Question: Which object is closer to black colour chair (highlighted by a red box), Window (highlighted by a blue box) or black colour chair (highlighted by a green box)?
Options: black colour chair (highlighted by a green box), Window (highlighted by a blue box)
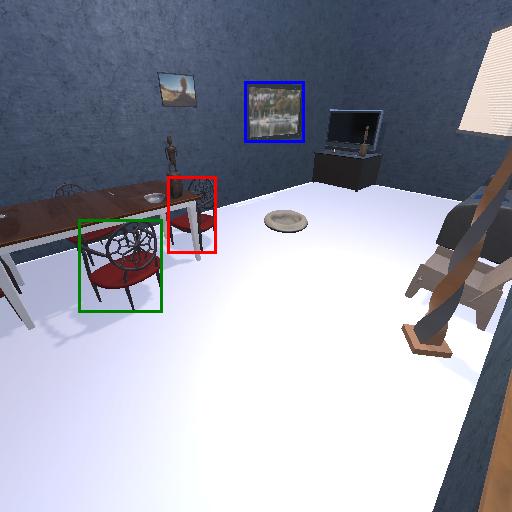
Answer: black colour chair (highlighted by a green box)